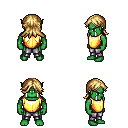
a pixel art fantasy rpg character, male body template, orc, green skin, gold chest armor, metal pants, blonde loose hair, four views (front, back, left, right), 2x2 character sprite sheet, small pixel art, hard edges, no anti-aliasing